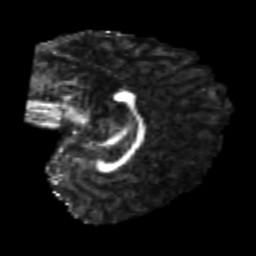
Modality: FA
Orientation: sagittal
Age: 22
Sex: female
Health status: healthy
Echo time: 0.074 s